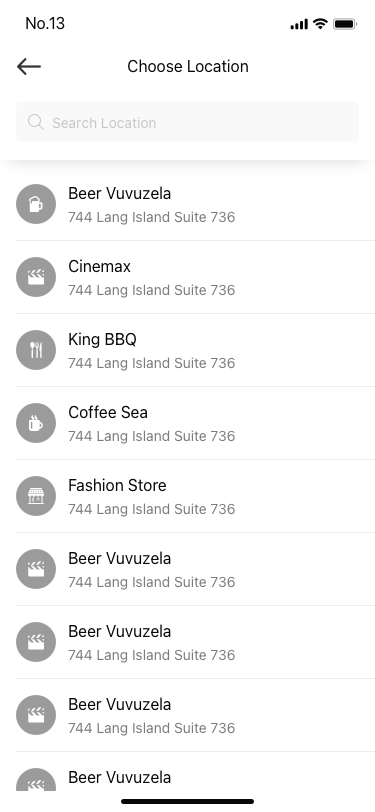
Text in this UI design:
Choose Location
Search Location